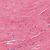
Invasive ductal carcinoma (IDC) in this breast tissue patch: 0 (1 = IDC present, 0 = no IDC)